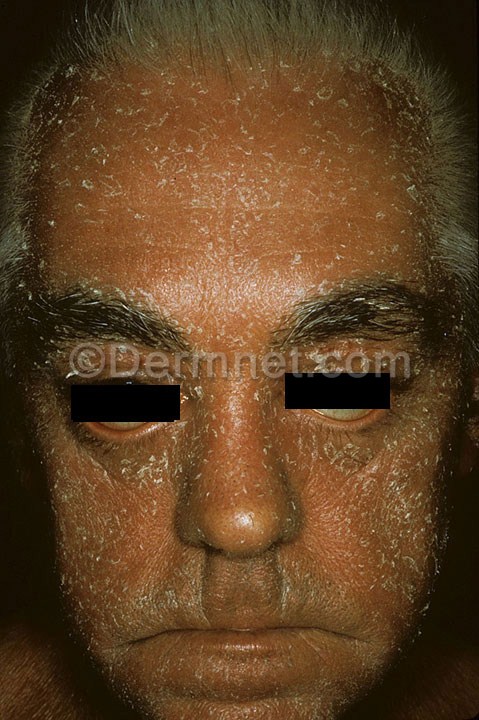
Disease: Psoriasis pictures Lichen Planus and related diseases